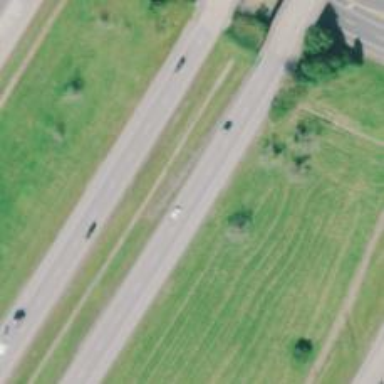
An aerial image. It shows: Bridge over motorway.